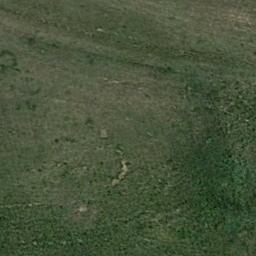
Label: meadow